Interaction volume radius: 5 \u00c5
Interaction volume height: 20 \u00c5
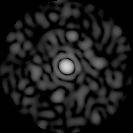
Disorder parameter: 0.8618